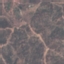
Land use / land cover class: PermanentCrop